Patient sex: F
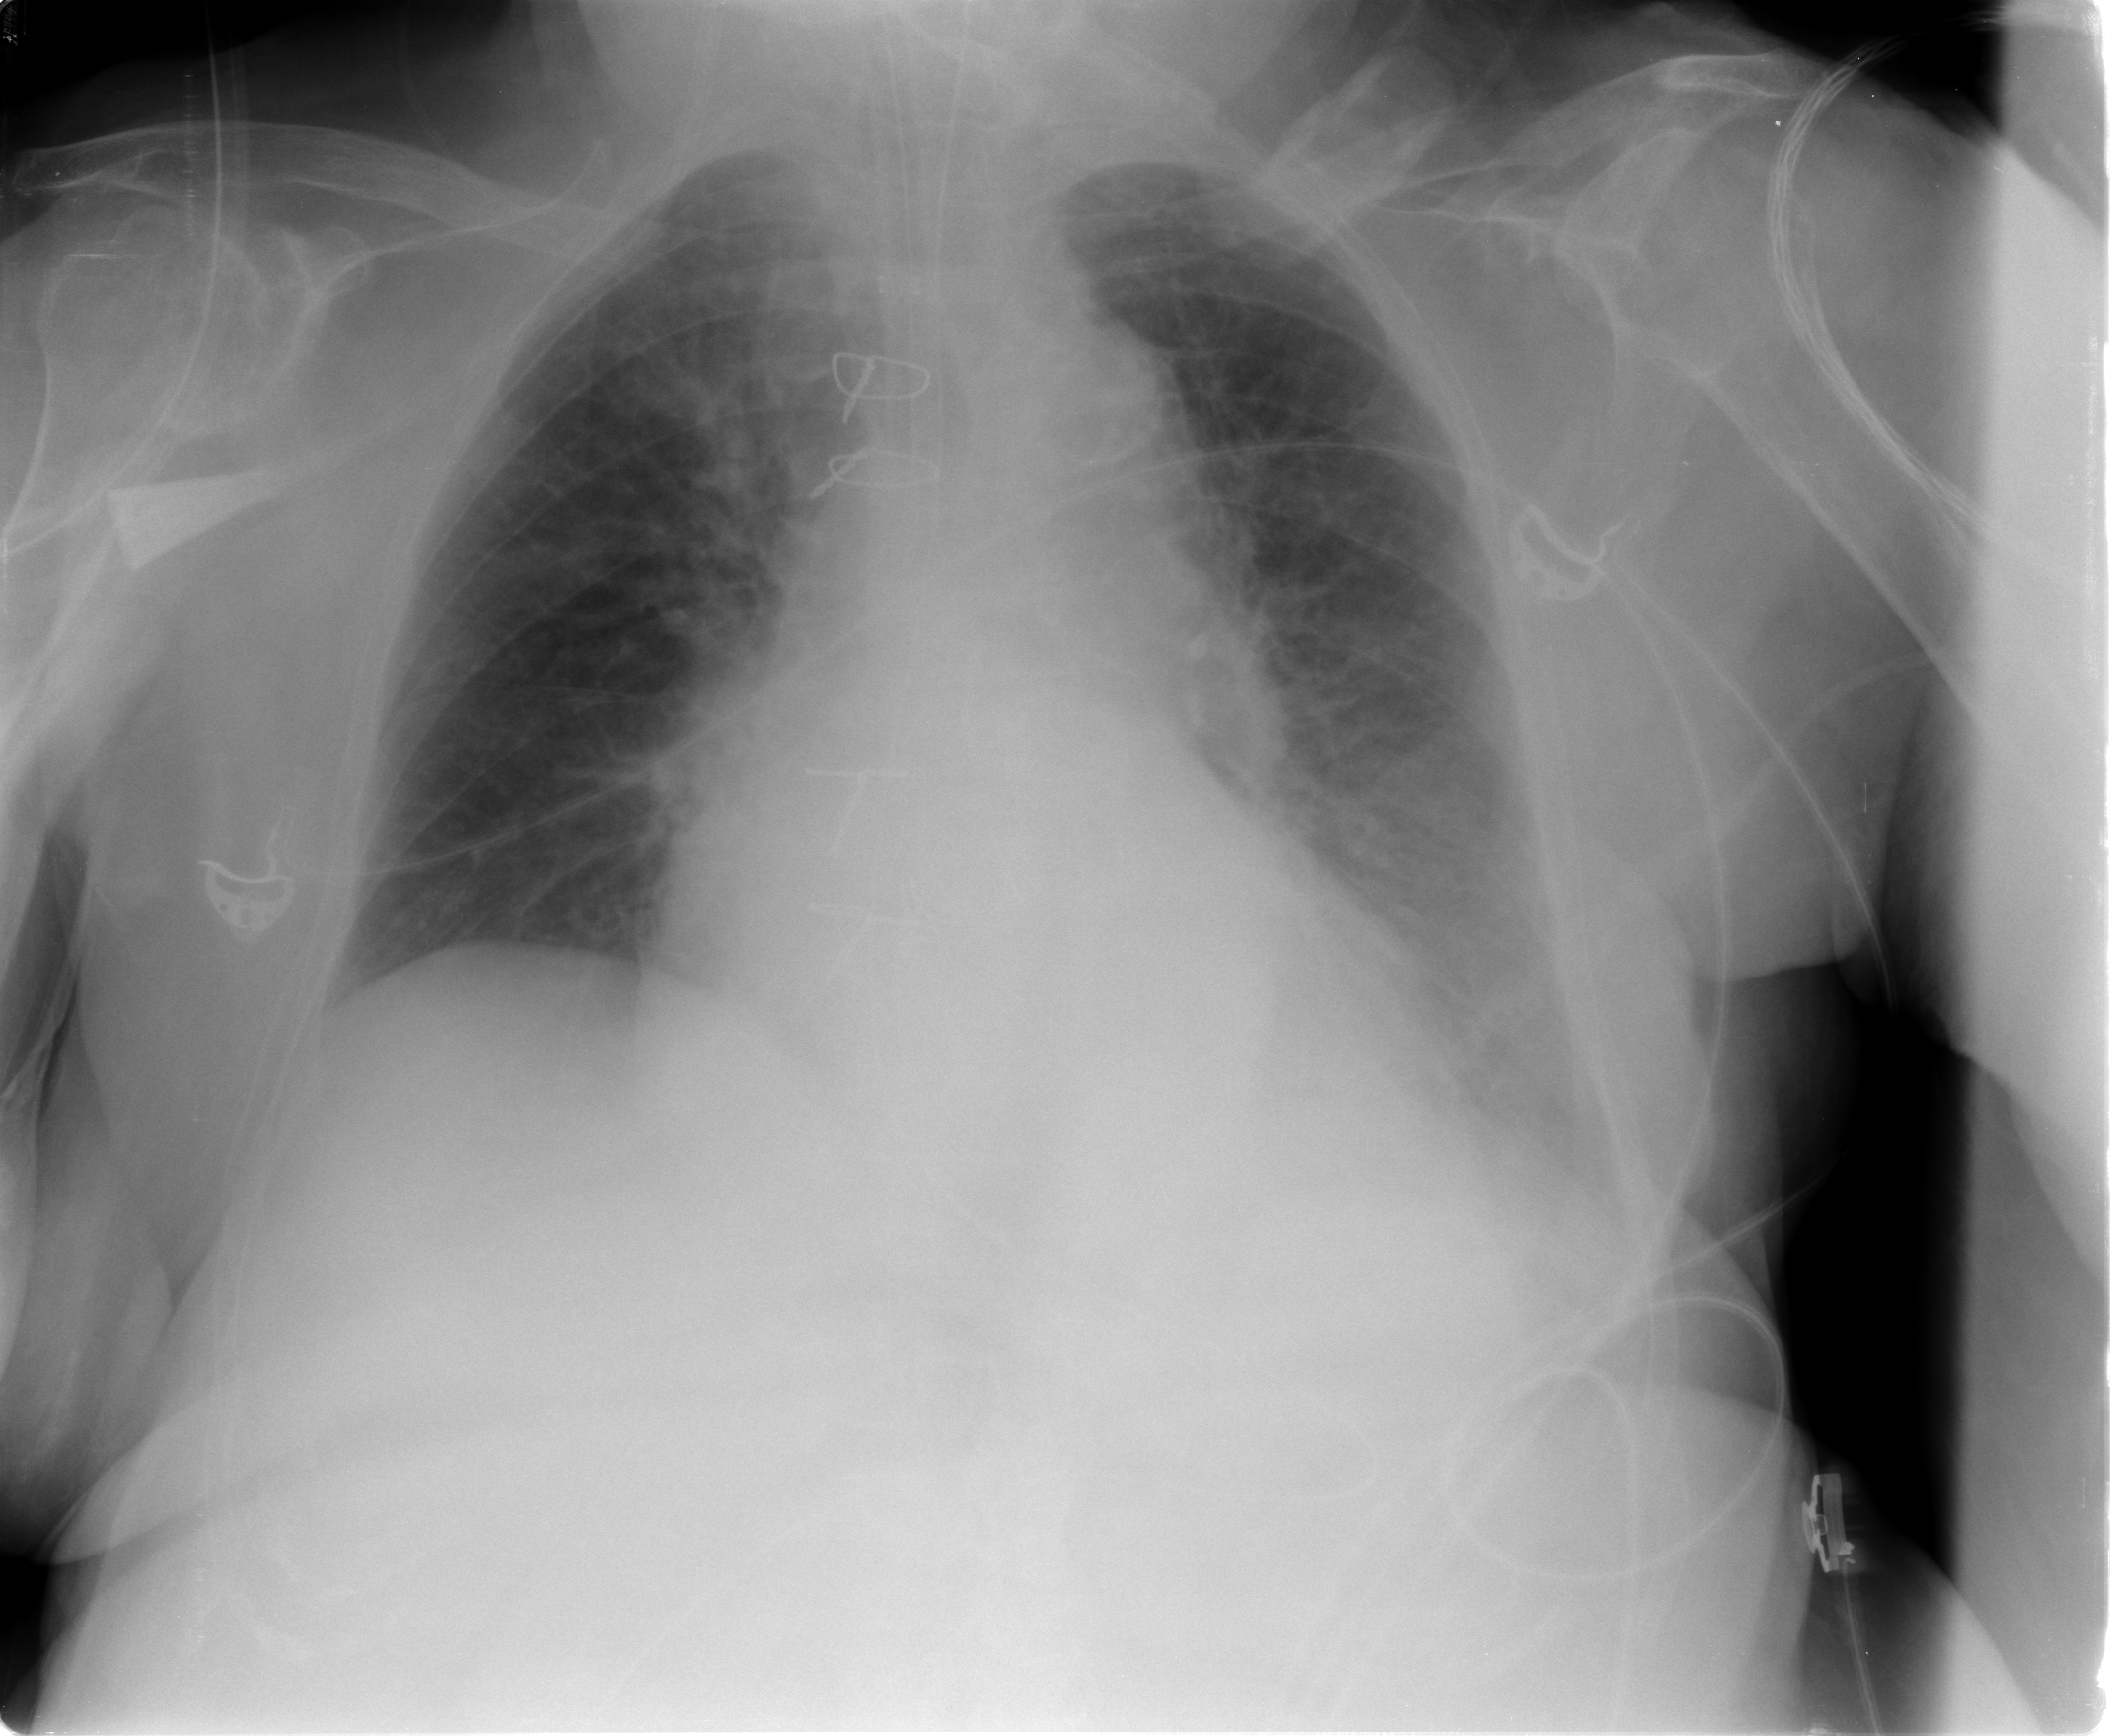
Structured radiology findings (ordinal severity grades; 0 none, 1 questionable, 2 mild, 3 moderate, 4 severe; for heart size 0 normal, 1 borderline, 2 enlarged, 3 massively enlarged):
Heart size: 2
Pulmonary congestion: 2
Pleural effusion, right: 2
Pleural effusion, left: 2
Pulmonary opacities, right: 0
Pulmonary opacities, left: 0
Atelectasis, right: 2
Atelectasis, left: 2